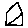
Label: house